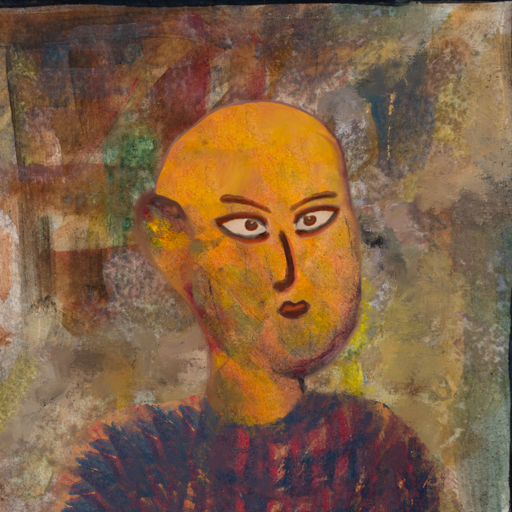
Background: Mosgoul, Head And Neck Side: Gypsy_Mother, Face Side: Roy_Bahadur, Bust: In_The_Sun, Hair Side: Blank, Head Accessory: Blank, Second Necklace: Blank, Necklace: Blank, Baby: Blank